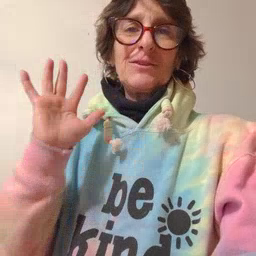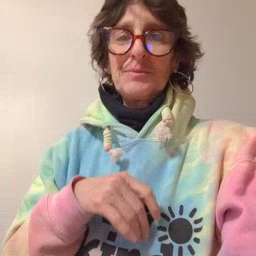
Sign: finish